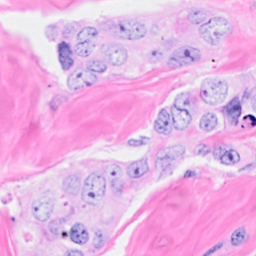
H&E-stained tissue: Breast